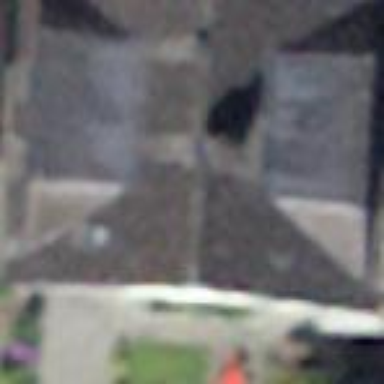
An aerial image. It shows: Building with grey gabled roof.